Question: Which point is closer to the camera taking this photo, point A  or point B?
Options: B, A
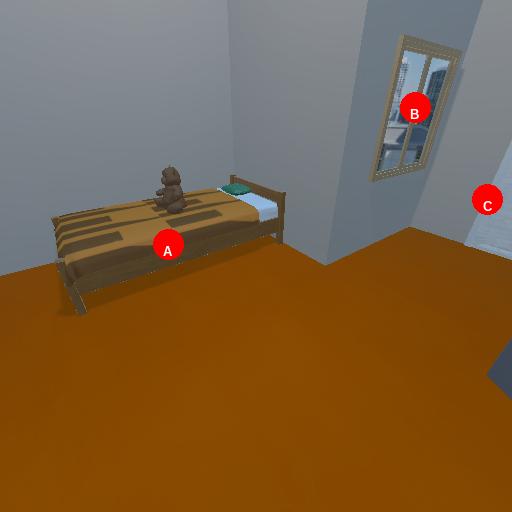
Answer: B